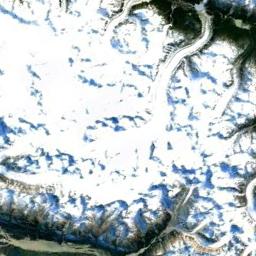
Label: snowberg